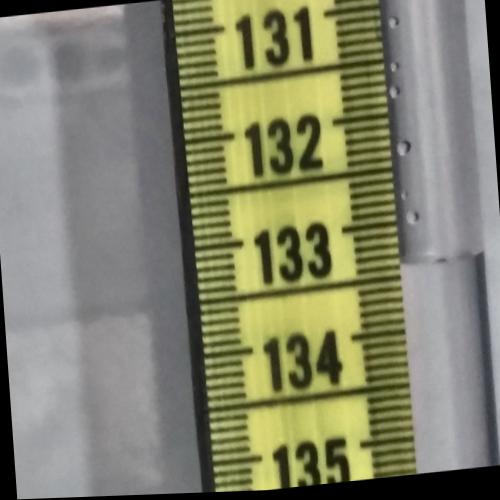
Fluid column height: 133.4 cm